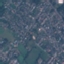
Land use / land cover: Residential